Interaction volume radius: 5 \u00c5
Interaction volume height: 30 \u00c5
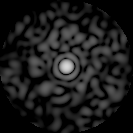
Disorder parameter: 0.8252